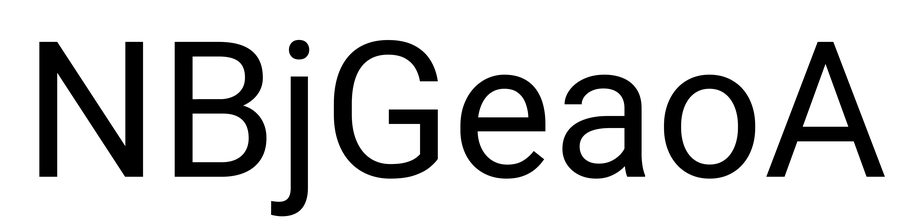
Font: Roboto_Regular